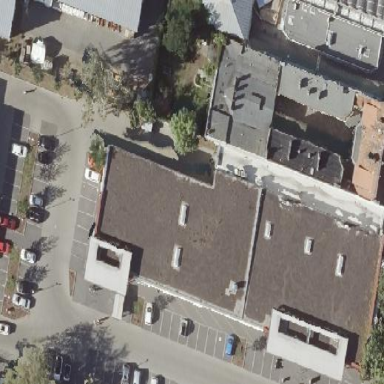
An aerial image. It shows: Retail building.